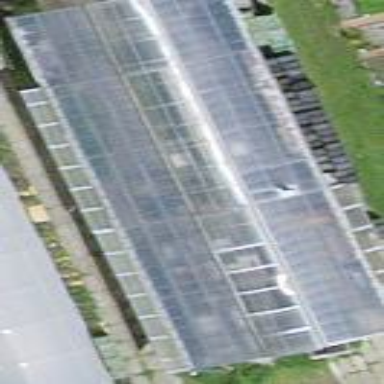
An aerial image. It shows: Greenhouse.